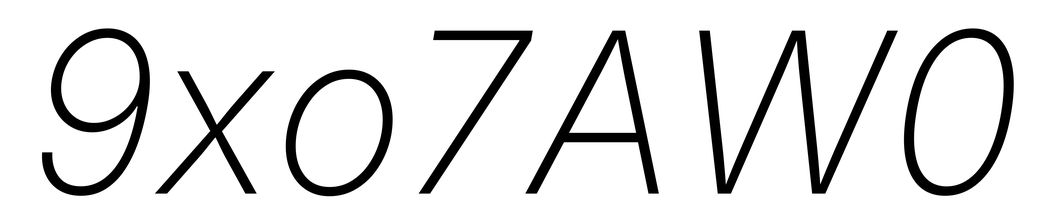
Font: Inter-Italic_ExtraLight_Italic